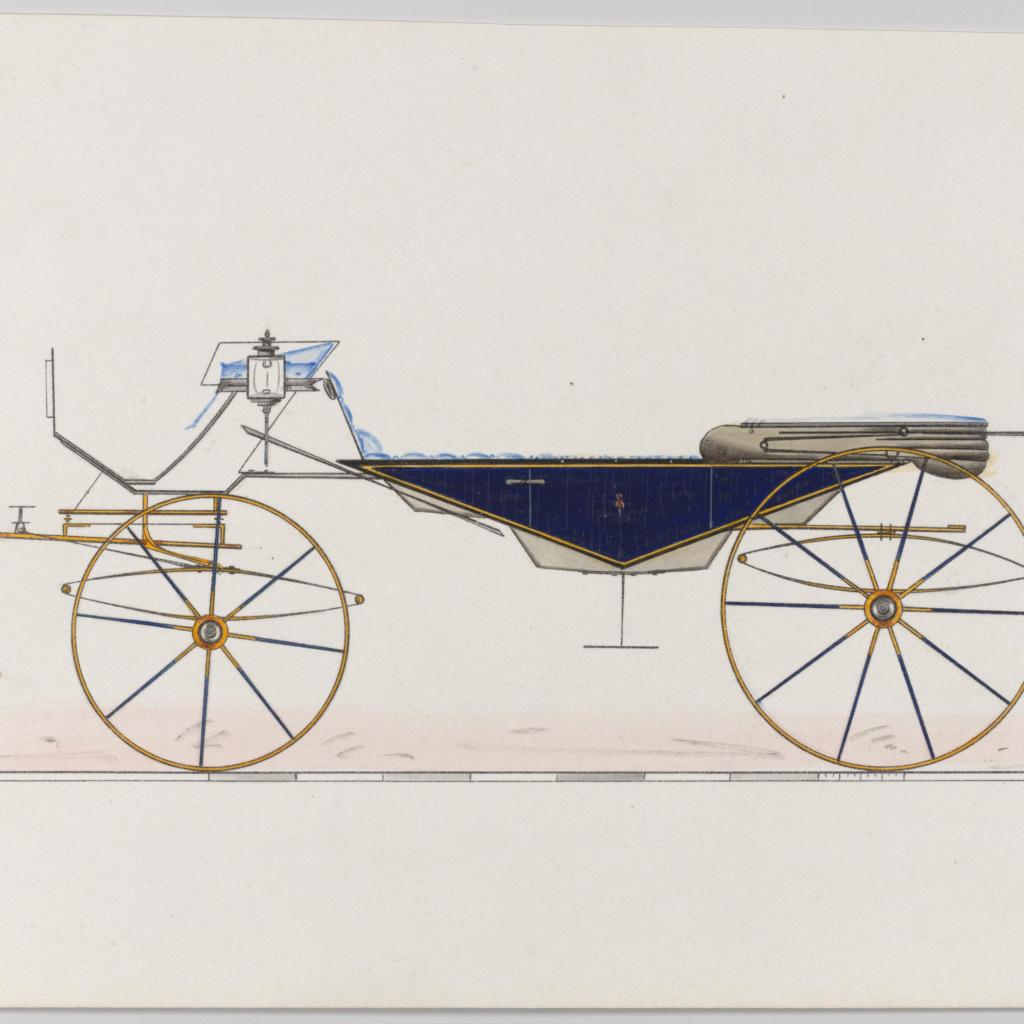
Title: Design for Vis-à-vis "Sociable" (unnumbered)
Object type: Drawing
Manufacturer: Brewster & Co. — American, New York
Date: ca. 1870
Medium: Pen and black ink, watercolor and gouache
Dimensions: sheet: 5 11/16 x 9 1/16 in. (14.4 x 23 cm)
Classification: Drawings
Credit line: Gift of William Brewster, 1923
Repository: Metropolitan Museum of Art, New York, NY